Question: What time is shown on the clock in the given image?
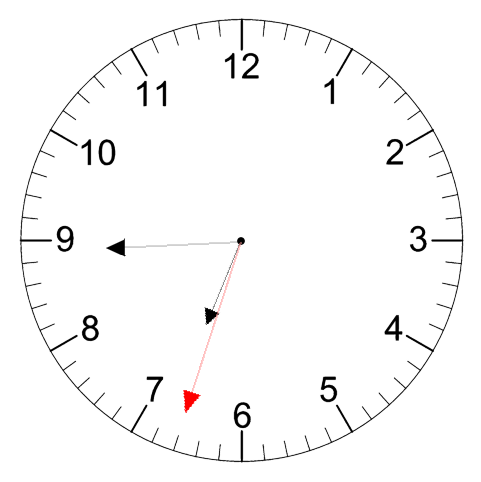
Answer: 06:44:33